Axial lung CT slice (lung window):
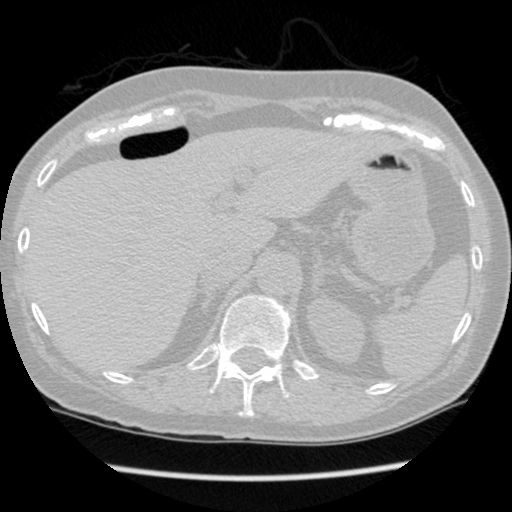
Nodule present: no